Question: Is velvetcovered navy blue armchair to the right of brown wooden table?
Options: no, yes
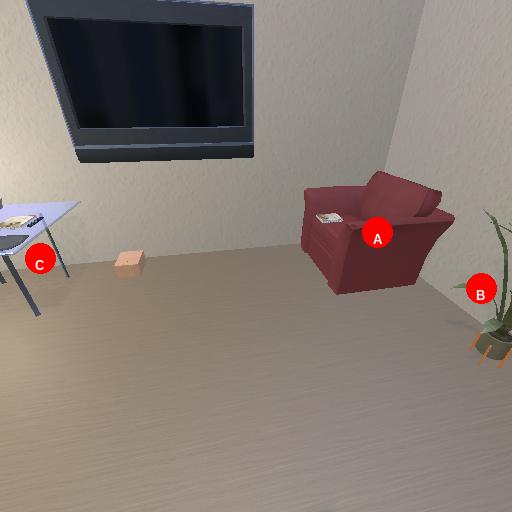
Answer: no